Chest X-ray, AP view. Patient: 35 years old, sex M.
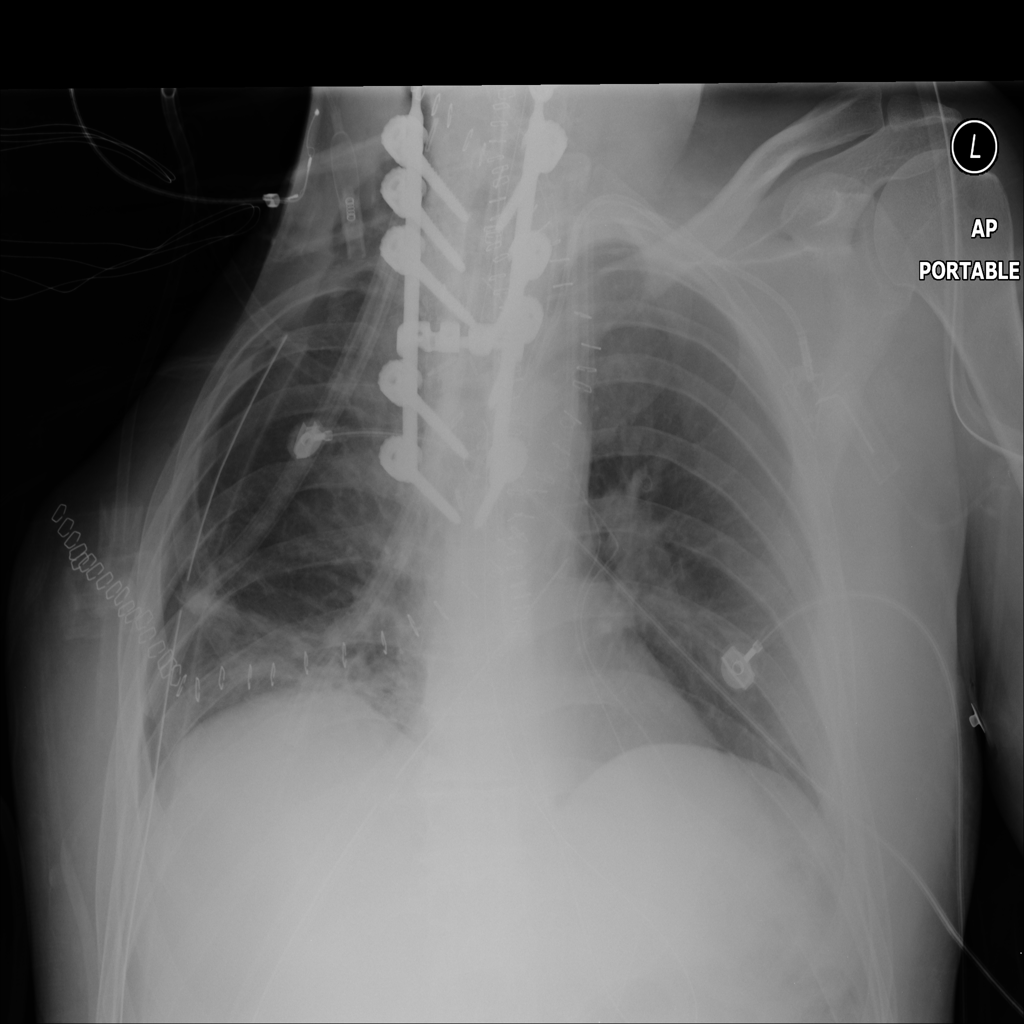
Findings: Atelectasis